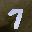
Label: 7